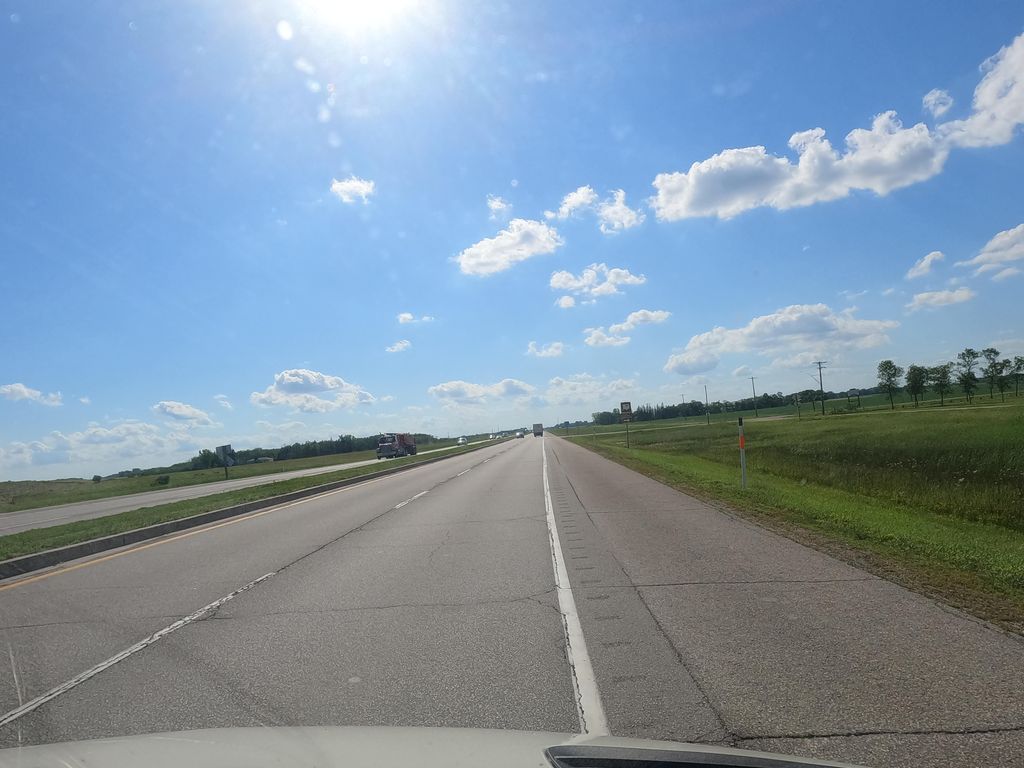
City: winnipeg